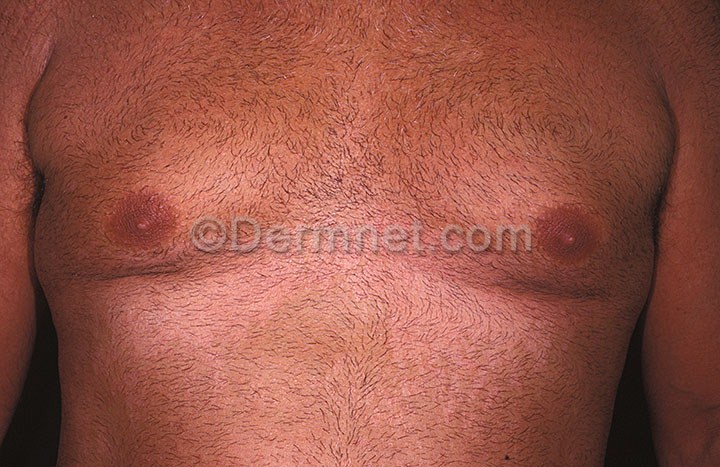
Disease: Tinea Ringworm Candidiasis and other Fungal Infections